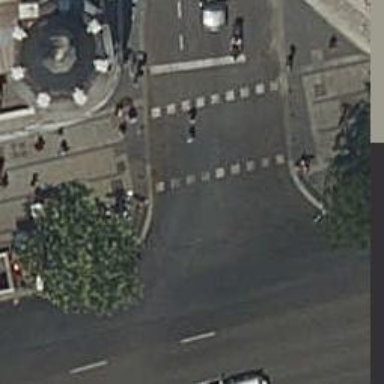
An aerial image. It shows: Kerb serving as barrier.